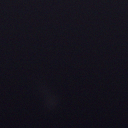
Screen state: off